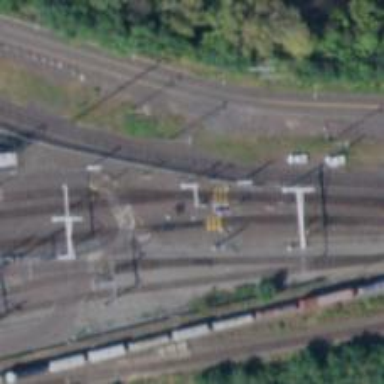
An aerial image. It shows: Railway track.